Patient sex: F
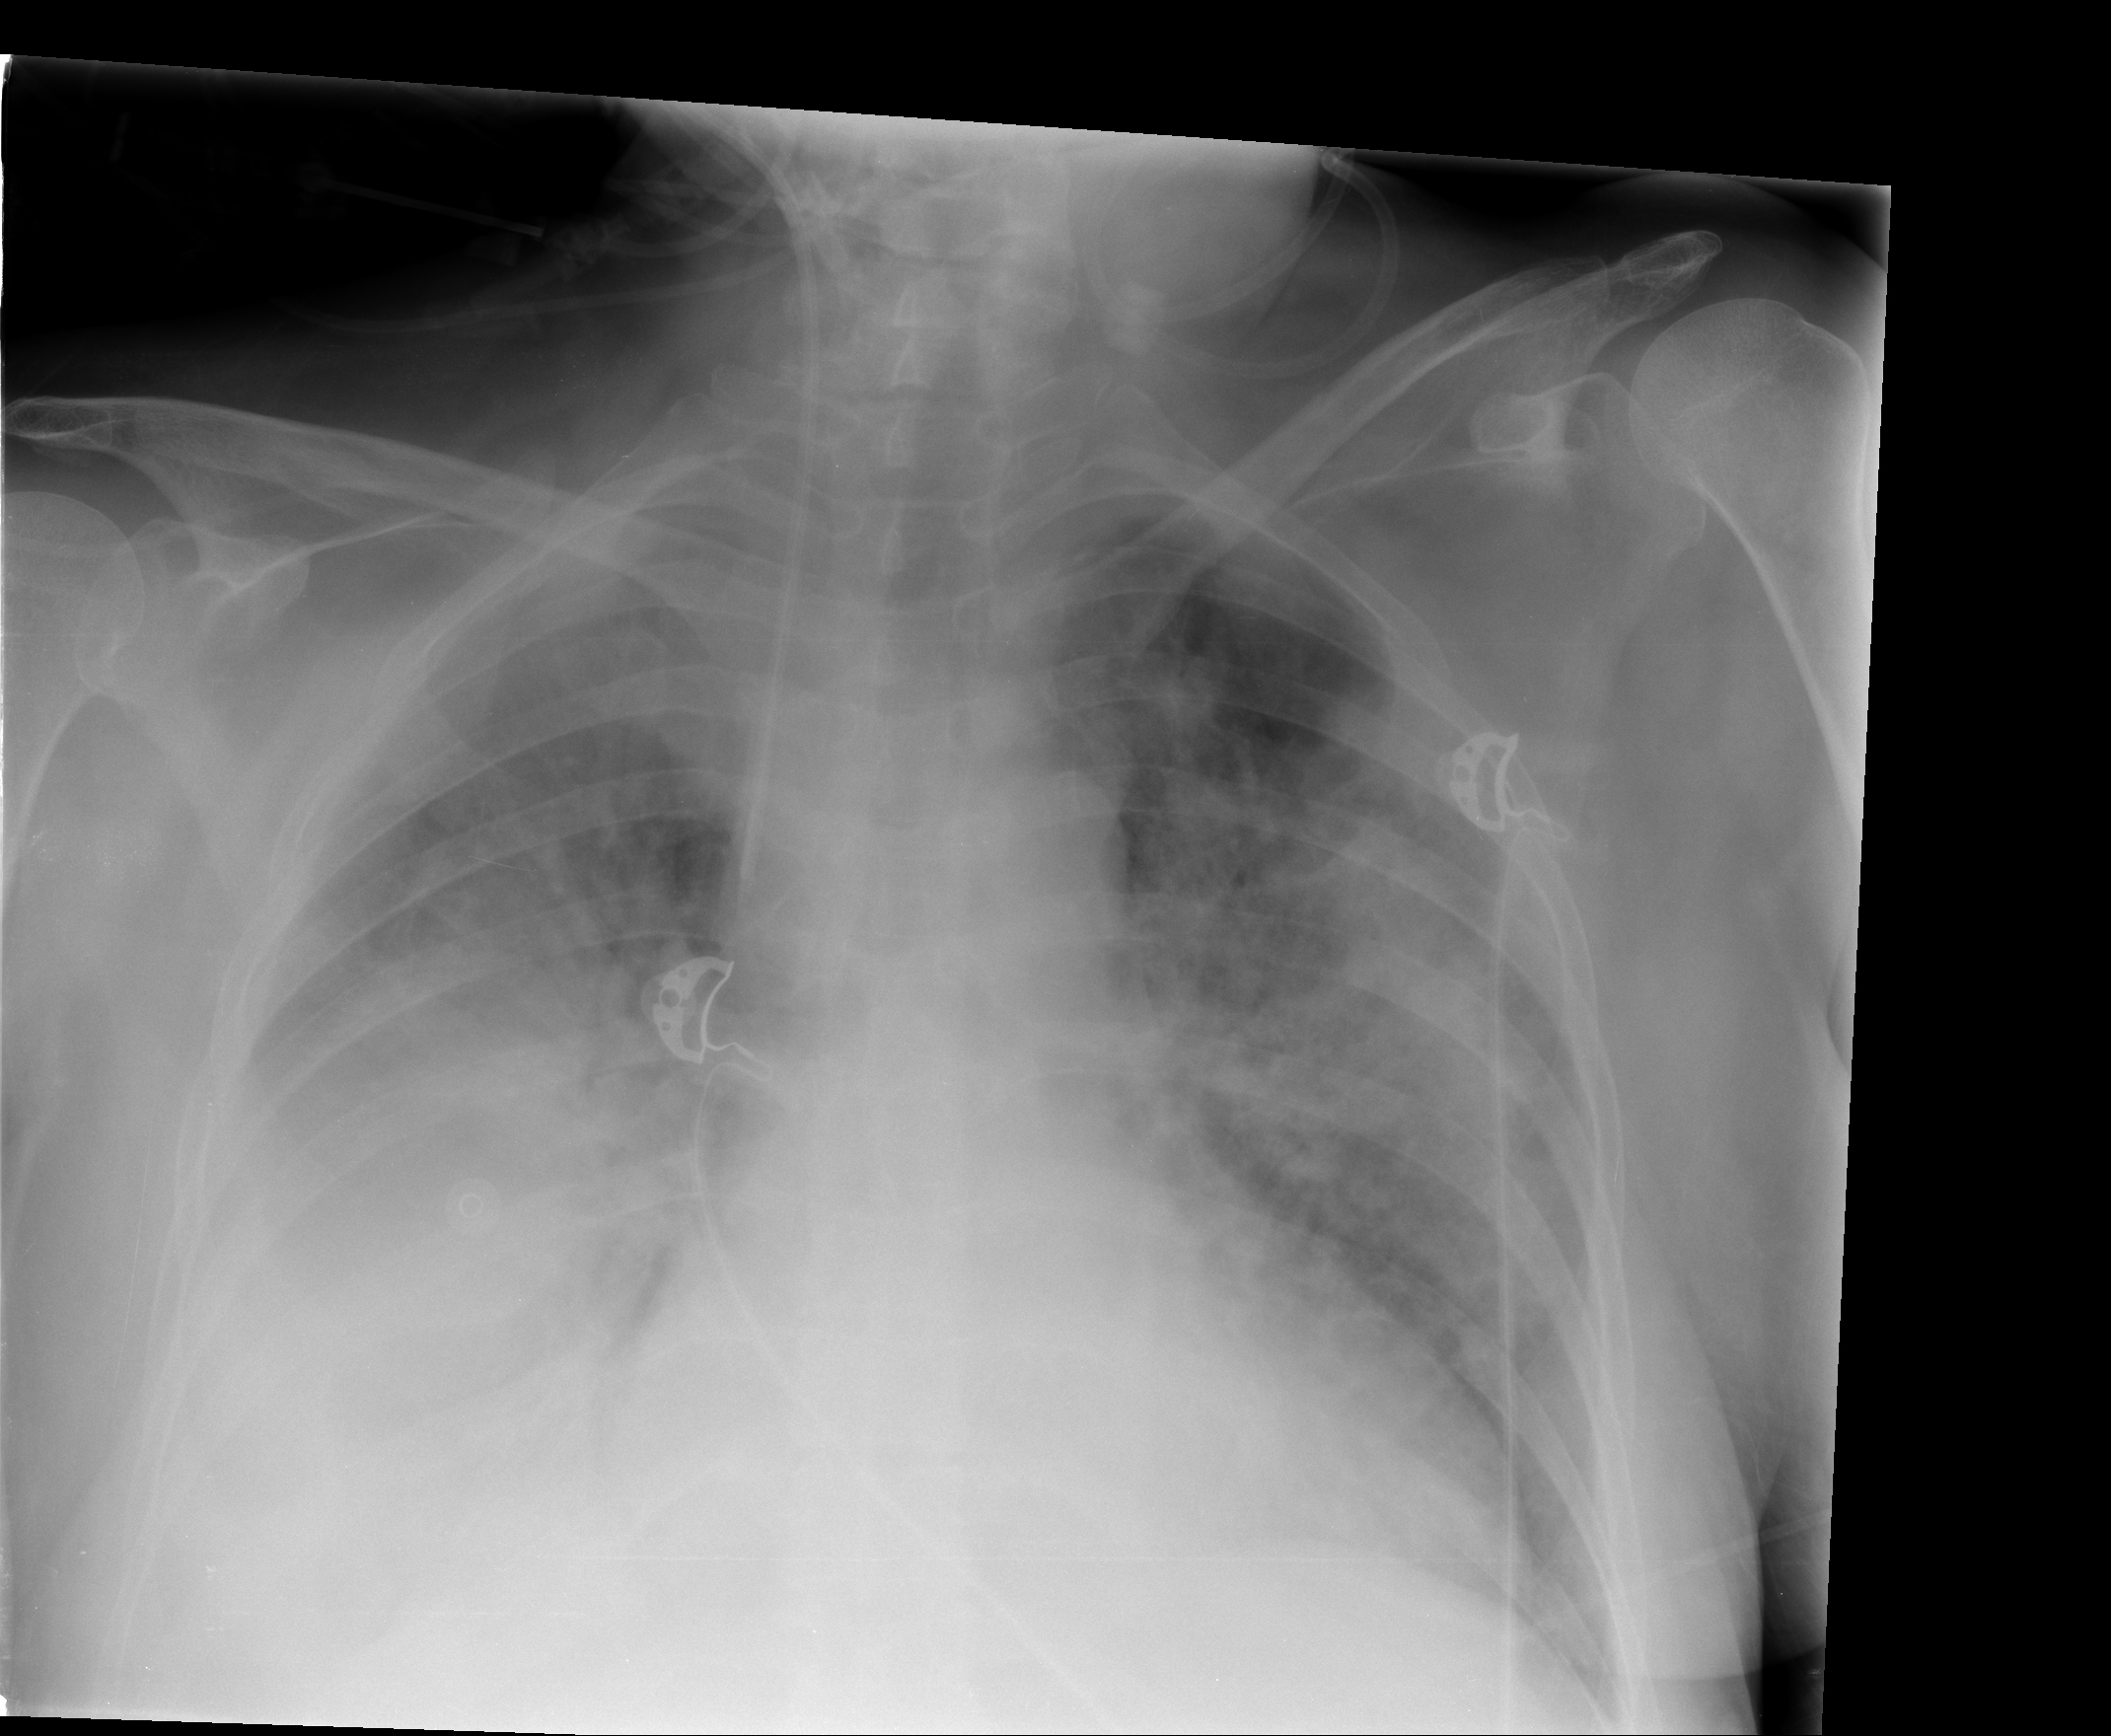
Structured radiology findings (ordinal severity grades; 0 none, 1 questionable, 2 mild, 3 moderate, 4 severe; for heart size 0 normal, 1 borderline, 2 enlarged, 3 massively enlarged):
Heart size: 2
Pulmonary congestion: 2
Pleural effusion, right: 3
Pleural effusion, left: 0
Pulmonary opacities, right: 2
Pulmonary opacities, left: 2
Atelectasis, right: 3
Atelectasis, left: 2